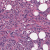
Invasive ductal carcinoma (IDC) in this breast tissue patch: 1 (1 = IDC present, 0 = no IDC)